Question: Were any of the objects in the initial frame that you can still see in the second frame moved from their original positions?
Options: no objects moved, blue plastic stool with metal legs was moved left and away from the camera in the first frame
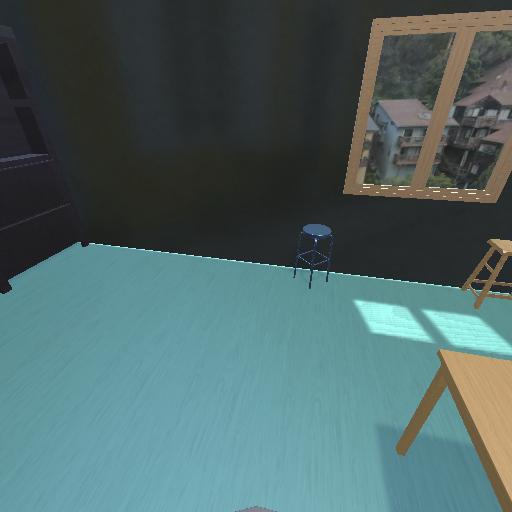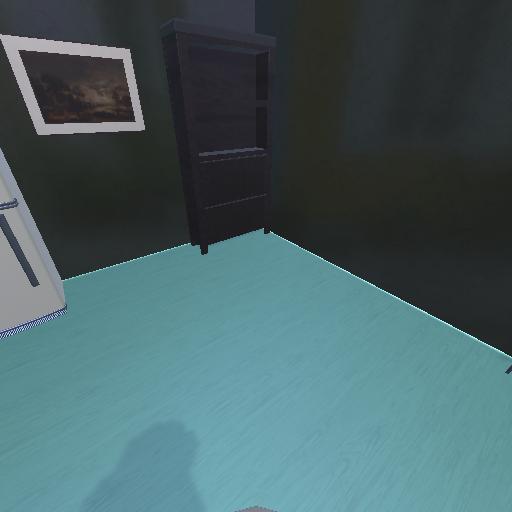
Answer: no objects moved